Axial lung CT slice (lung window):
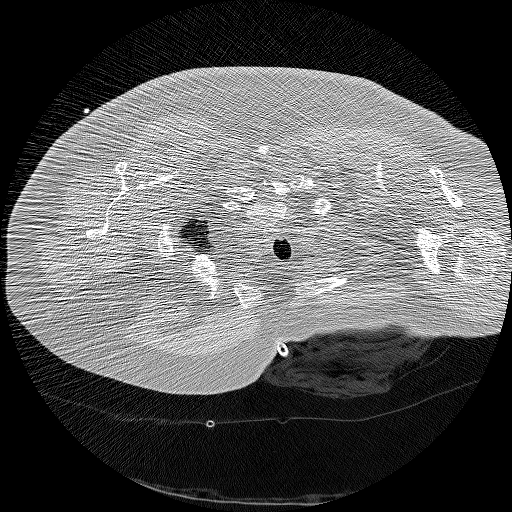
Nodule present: no